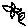
Label: flower